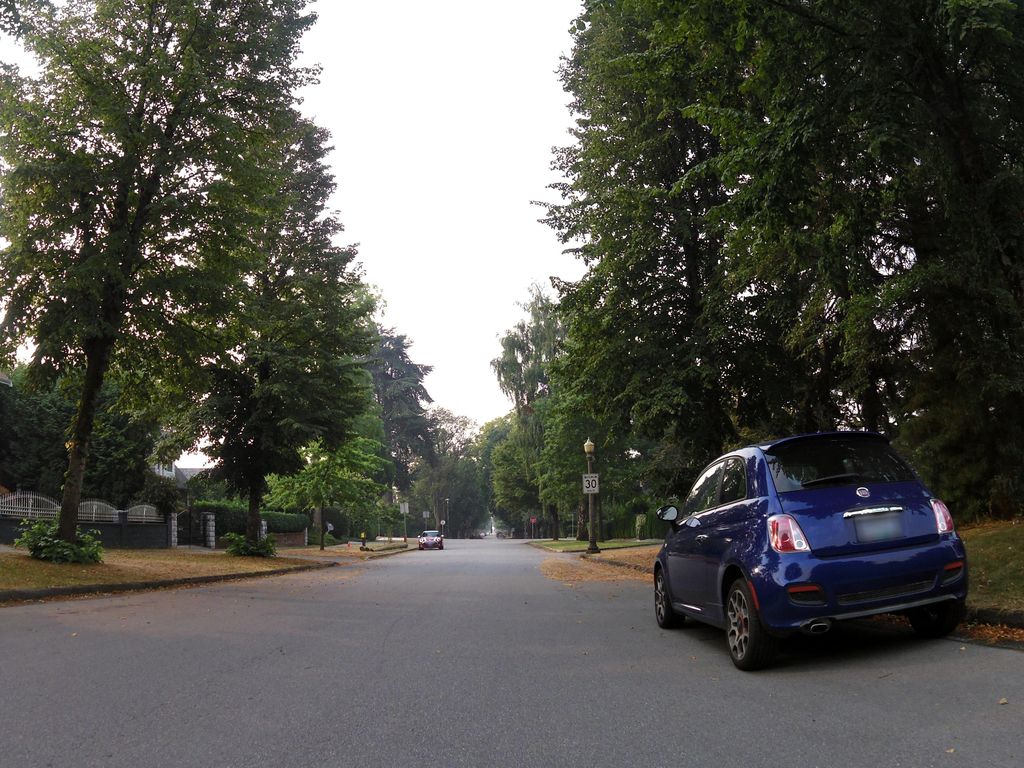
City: vancouver